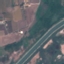
Label: River